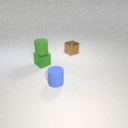
small green metal cube in front of small brown metal cube